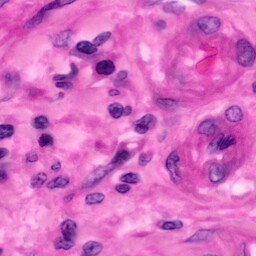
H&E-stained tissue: Pancreatic